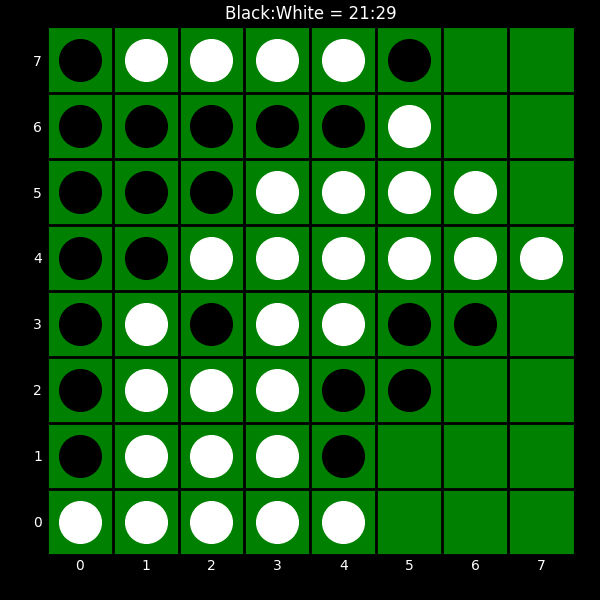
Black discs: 21
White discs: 29